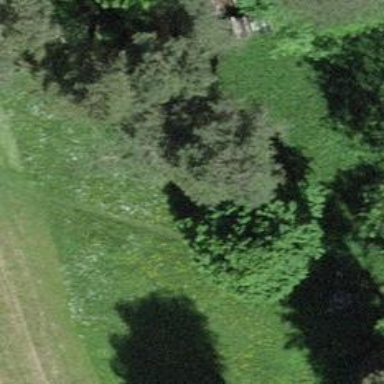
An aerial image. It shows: Bench.